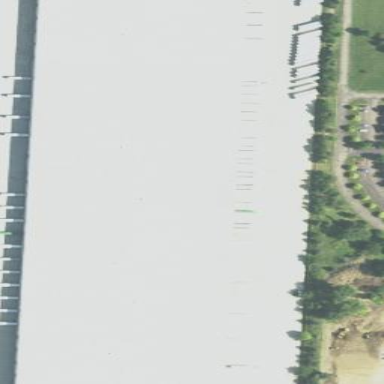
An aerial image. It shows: Warehouse building.